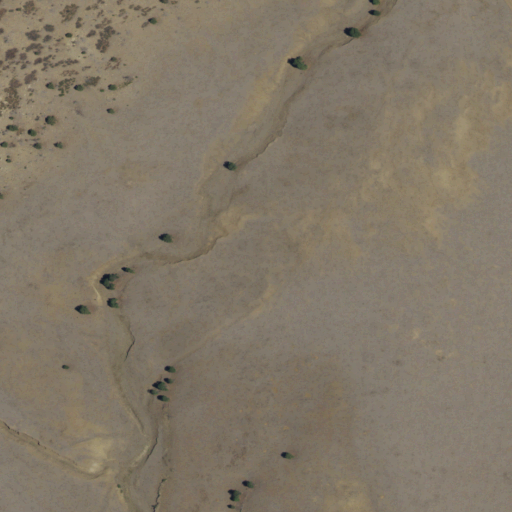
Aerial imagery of valley in New Mexico named Prairie Dog Canyon containing shrub and grassland